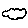
Label: cloud